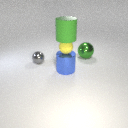
small yellow rubber sphere above large blue metal cylinder